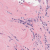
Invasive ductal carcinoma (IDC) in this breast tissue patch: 1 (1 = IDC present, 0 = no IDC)